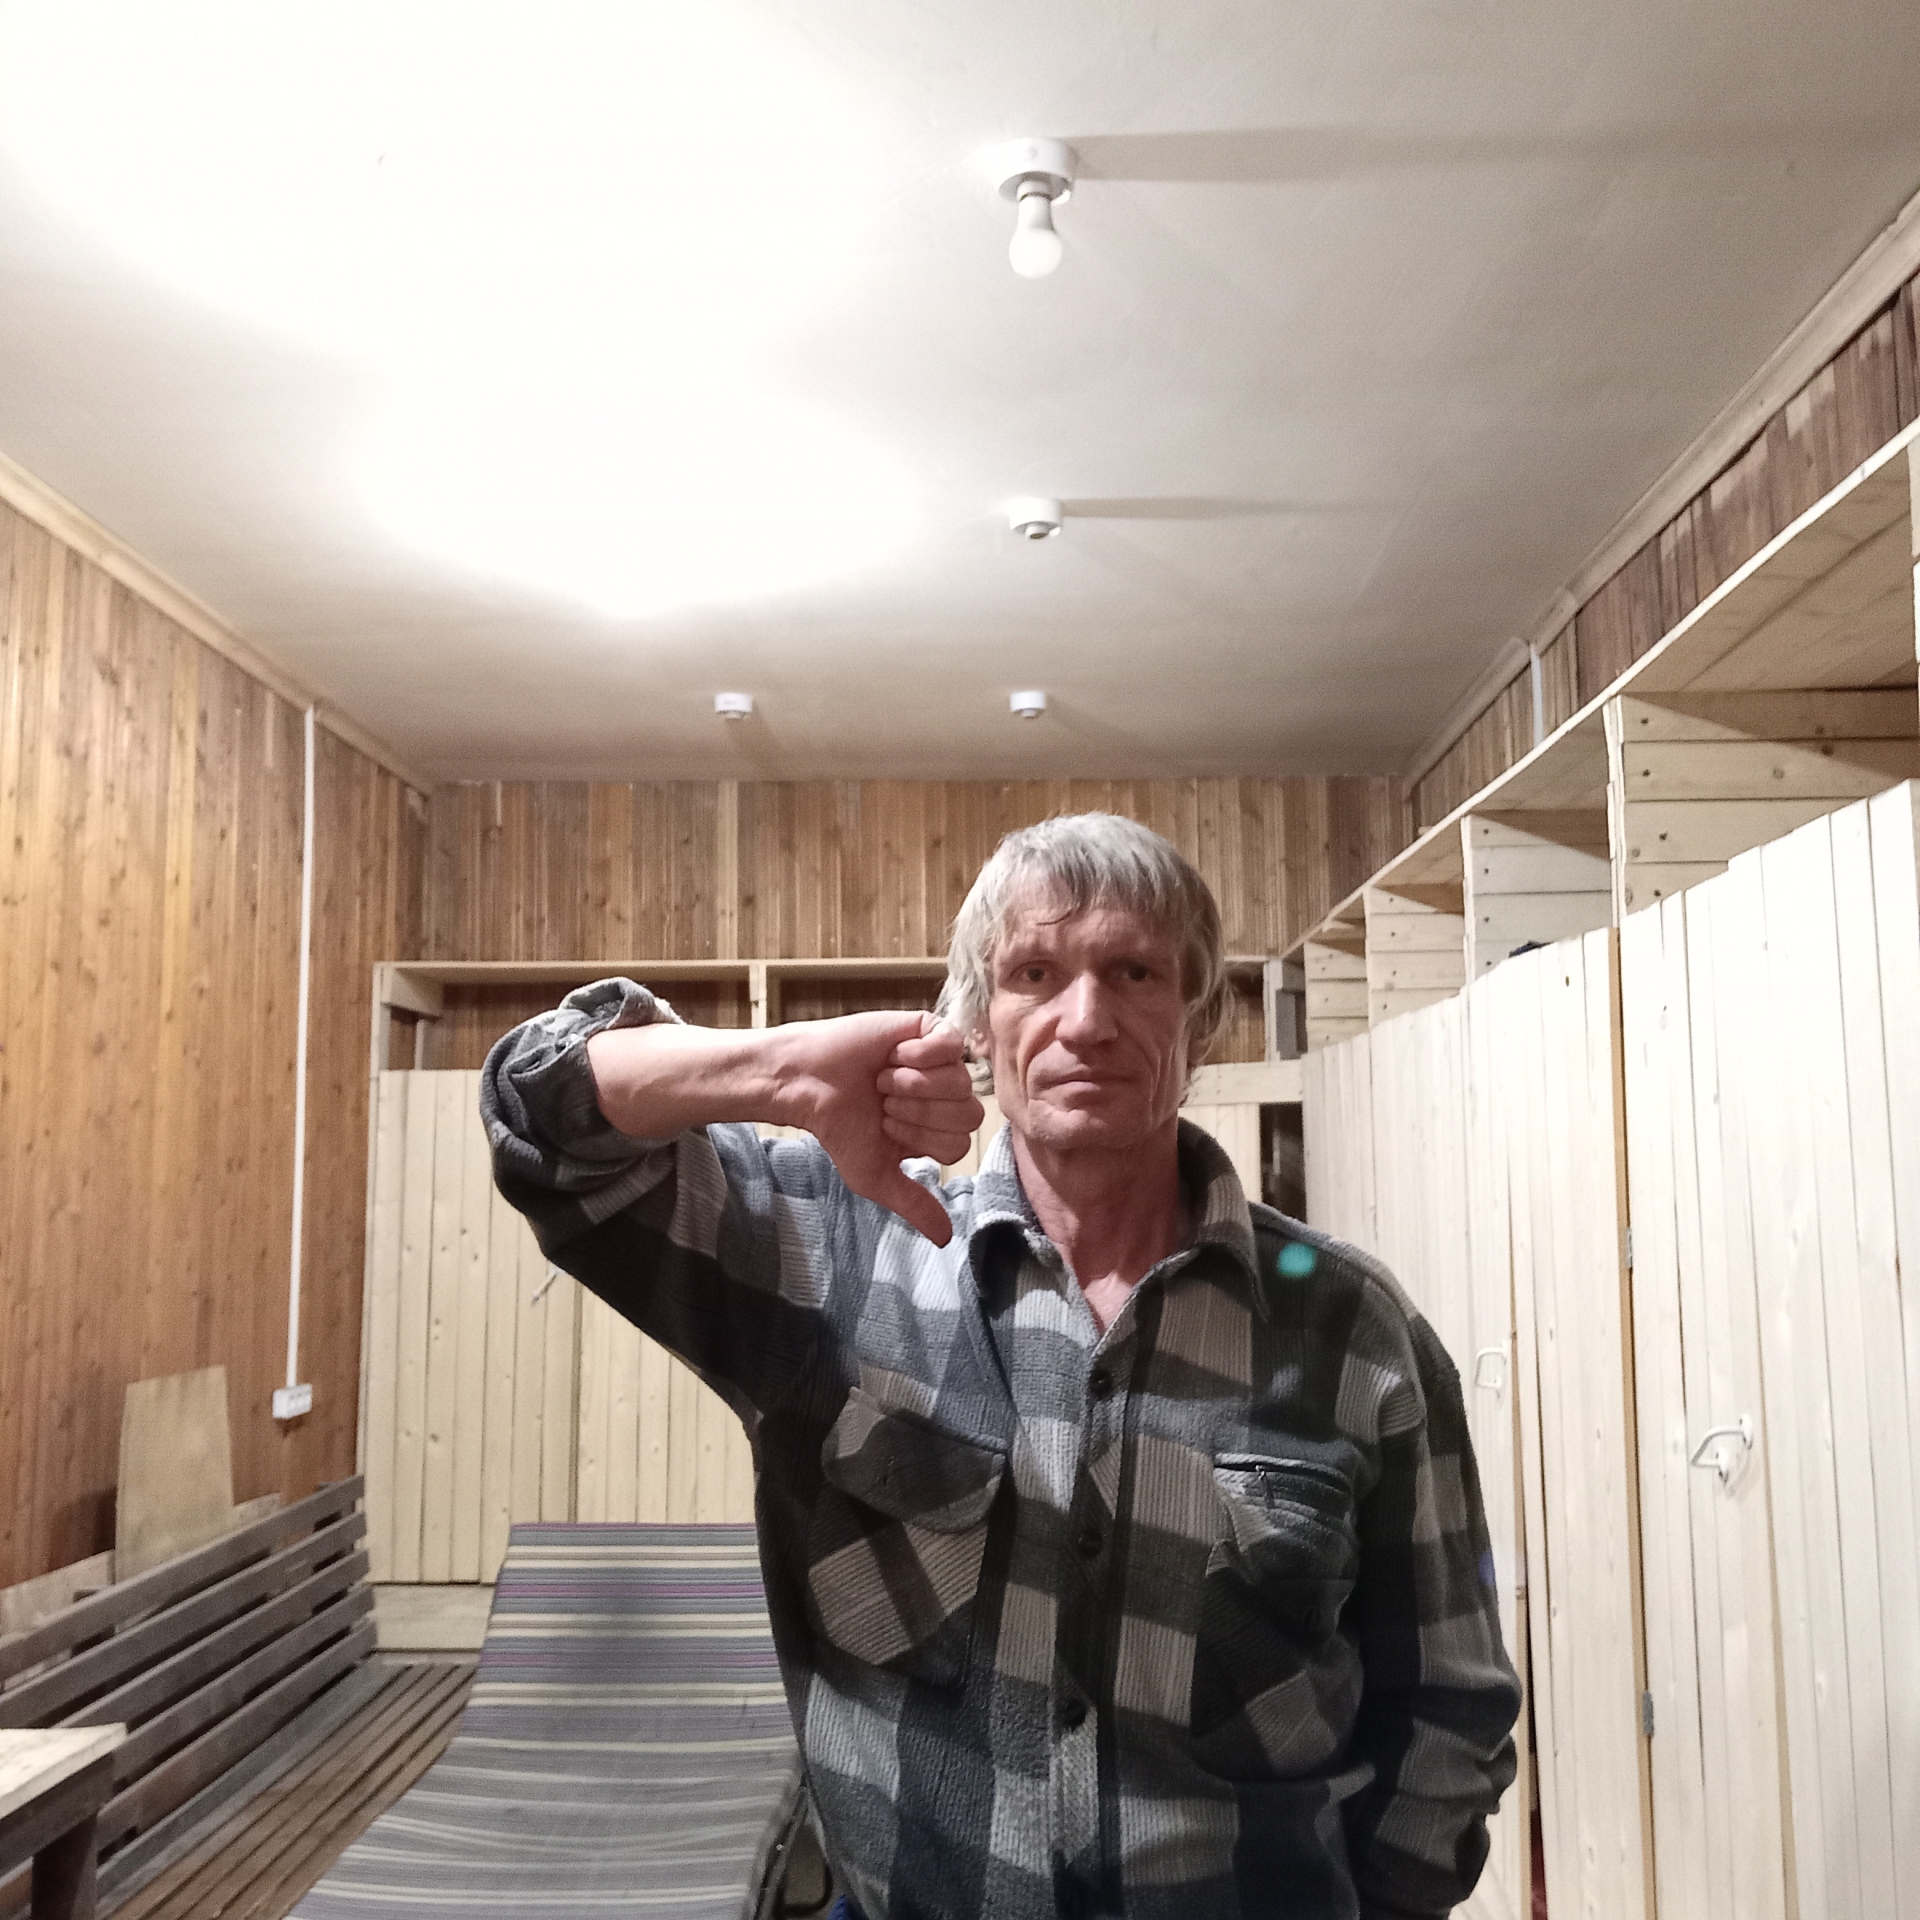
Label: noise